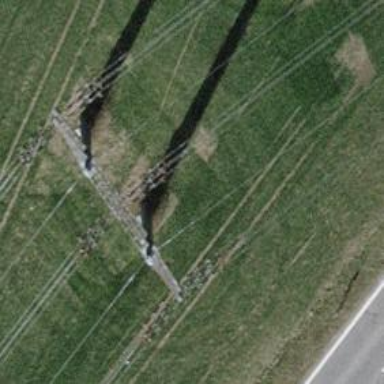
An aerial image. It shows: Power tower.